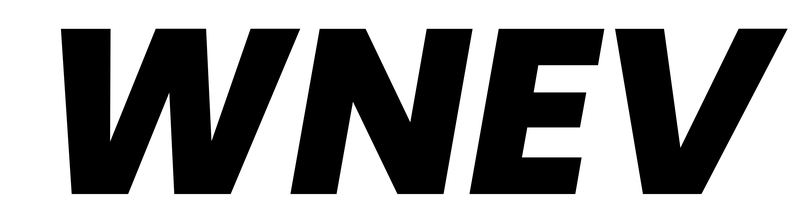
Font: Poppins-ExtraBoldItalic